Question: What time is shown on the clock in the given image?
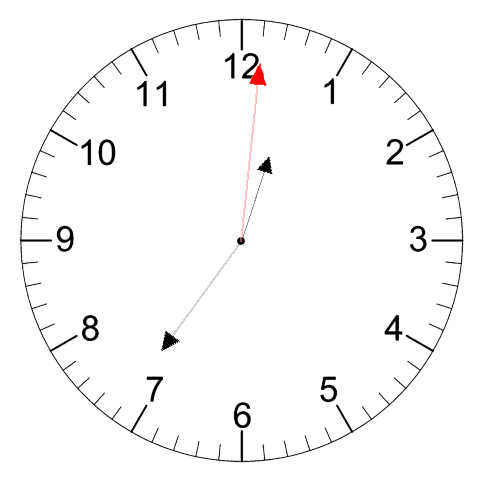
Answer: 12:36:01